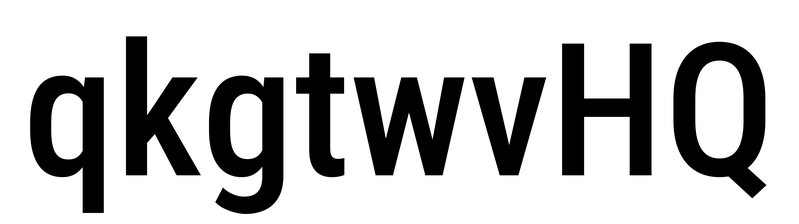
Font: Roboto_Condensed_Medium